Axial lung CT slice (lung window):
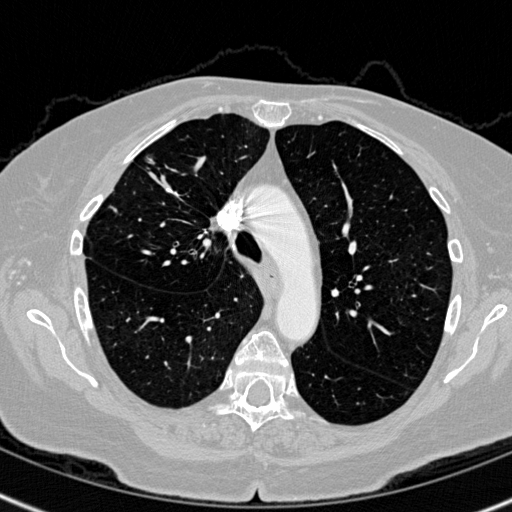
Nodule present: no